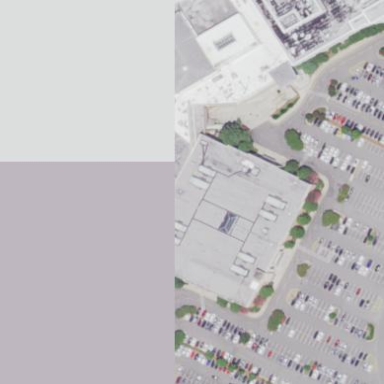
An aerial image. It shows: Mall building.